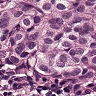
Metastatic tissue present: yes